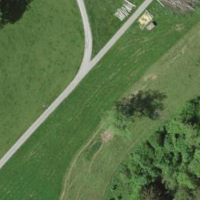
EUNIS habitat code: 52
Species observed at this site:
Falco subbuteo
Falco peregrinus